Question: Here is an image which I have exactly required. Please go through the image.

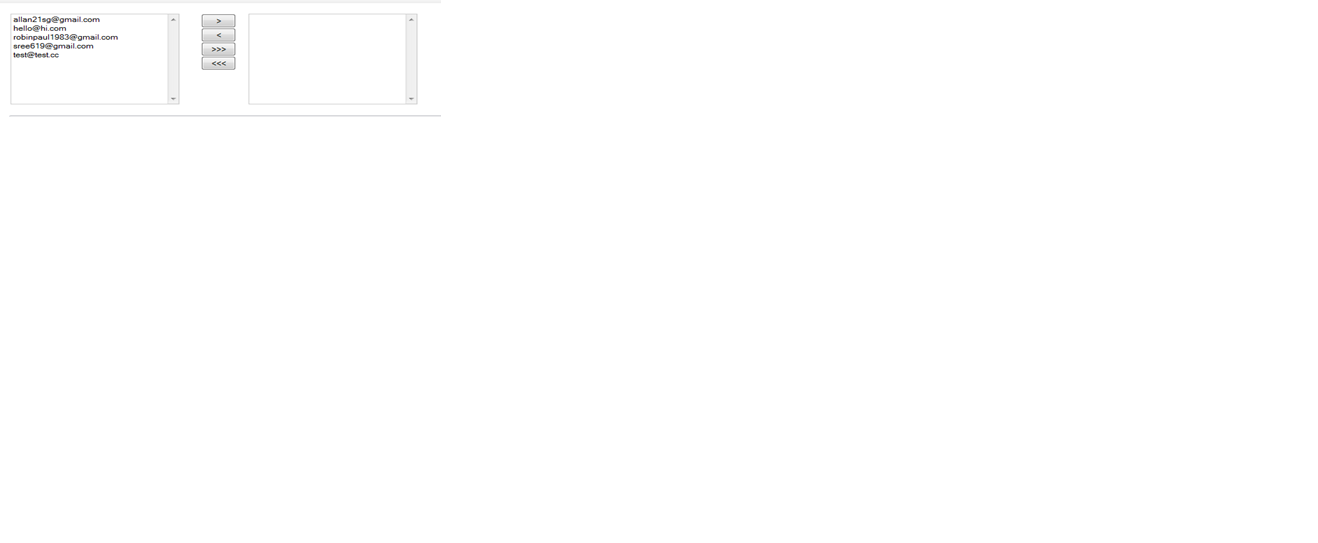
Answer: <URL>
The HTML ->
'''
<div>
<select id="first" multiple="true">
<option value="something@something.com"> something@something.com </option>
<option value="something@something.com"> something@something.com </option>
<option value="something@something.com"> something@something.com </option>
<option value="something@something.com"> something@something.com </option>
<option value="something@something.com"> something@something.com </option>
</select>
</div>
<div class="mid">
<button class='add'> > </button>
<button class='remove'> < </button>
<button class='add-all'> >>> </button>
<button class='remove-all'> <<< </button>
</div>
<div class="end">
<select id="second" multiple="true">
</select>
</div>
<div style="clear:both;"></div>
'''
the jQuery ->
'''
$('.add').click(function(){
$('#first option:selected').appendTo('#second');
});
$('.remove').click(function(){
$('#second option:selected').appendTo('#first');
});
$('.add-all').click(function(){
$('#first option').appendTo('#second');
});
$('.remove-all').click(function(){
$('#second option').appendTo('#first');
});
'''